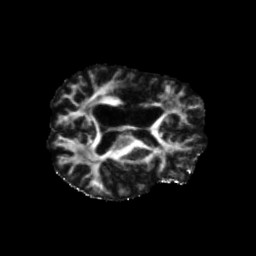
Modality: FA
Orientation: axial
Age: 58
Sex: male
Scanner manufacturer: siemens
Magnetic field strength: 3 T
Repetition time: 5.25 s
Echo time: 0.08 s